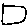
Label: square